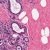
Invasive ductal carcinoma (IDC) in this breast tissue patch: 0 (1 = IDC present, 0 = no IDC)